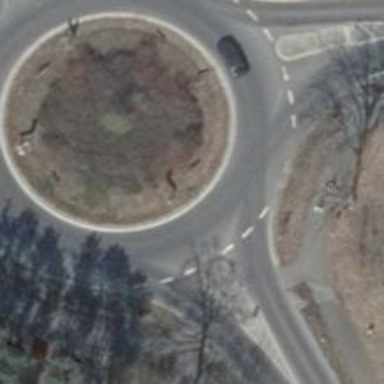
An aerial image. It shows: Secondary road made of asphalt leading to roundabout.